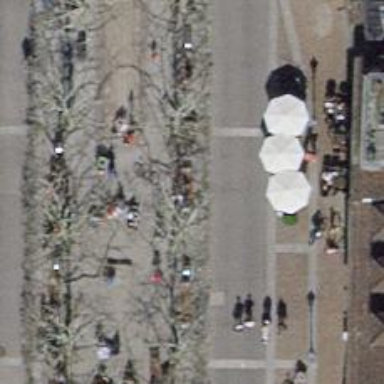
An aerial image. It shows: Brown bench in the vicinity.